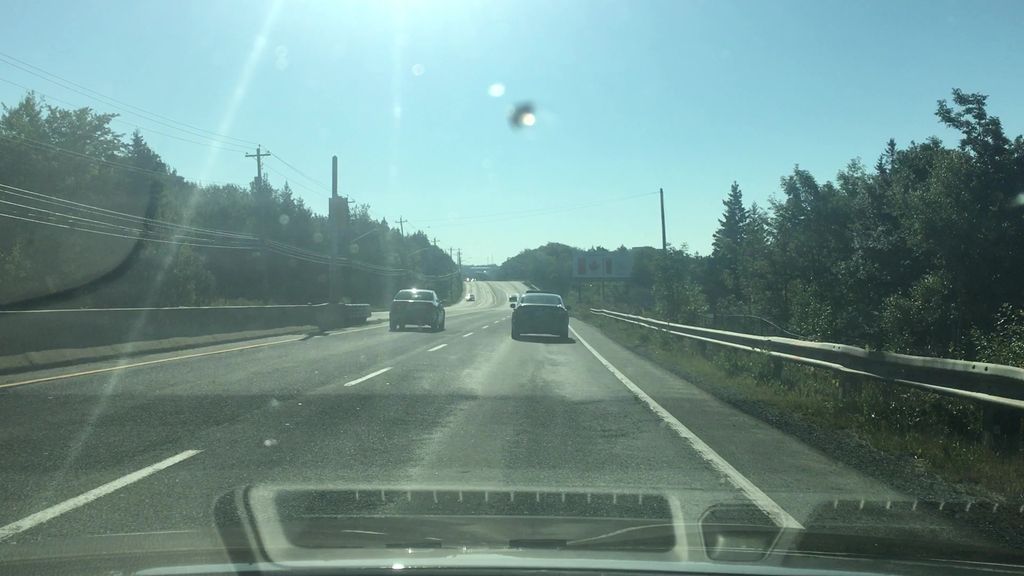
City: halifax